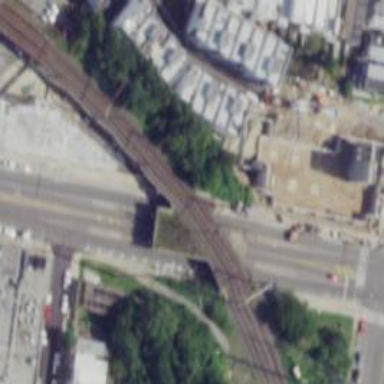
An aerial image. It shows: Bridge over railway line.